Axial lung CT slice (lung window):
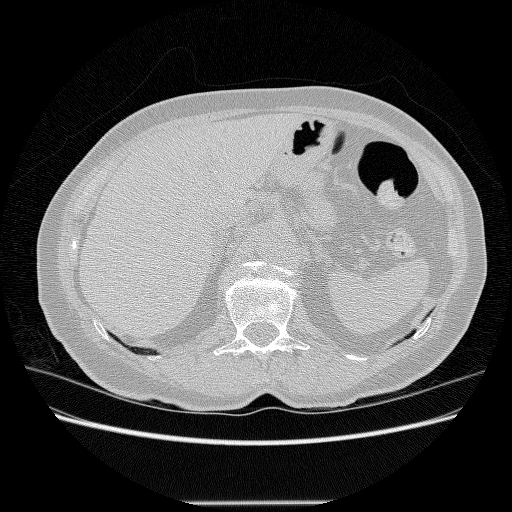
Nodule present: no